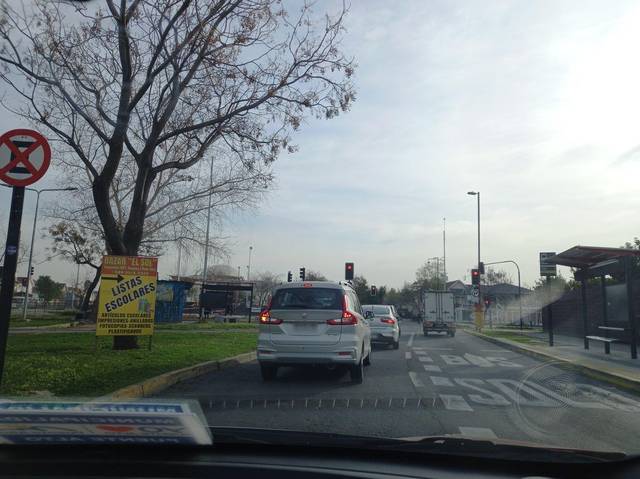
Region: Chile
Coordinates: -33.596, -70.584